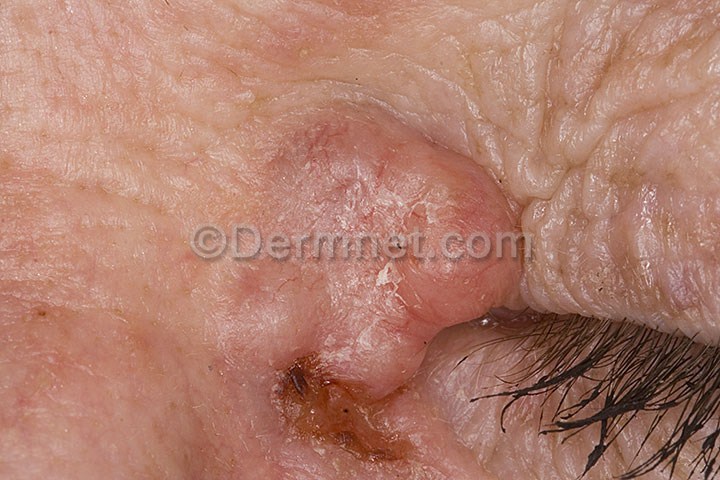
Disease: Actinic Keratosis Basal Cell Carcinoma and other Malignant Lesions